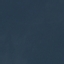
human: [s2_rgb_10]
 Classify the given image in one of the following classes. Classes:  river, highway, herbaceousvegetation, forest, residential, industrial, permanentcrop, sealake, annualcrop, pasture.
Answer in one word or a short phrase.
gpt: SeaLake